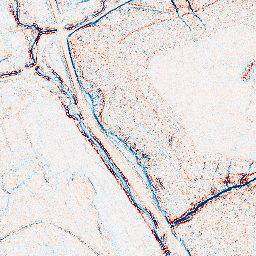
Category: edge_preserving
Decomposition family: anisotropic_diffusion
Decomposition parameters: iterations: 10
kappa: 10
gamma: 0.05
Upsampling method: fft_zeropad
Upsampling parameters: scale: 8
Upsampling scale: 8